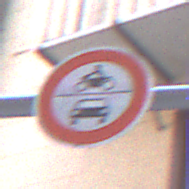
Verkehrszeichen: VerbotKraftfahrzeuge
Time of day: MorningAfternoon
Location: Outdoor (Urban)
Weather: PartlyCloudy
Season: NotSpecified
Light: Natural